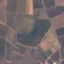
Label: PermanentCrop